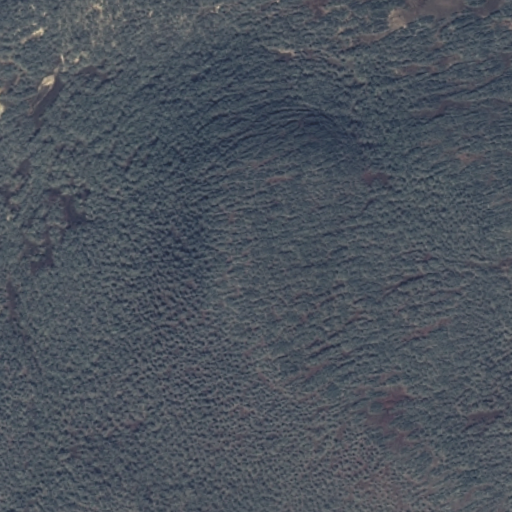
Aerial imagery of mountain in Hawaii named Kahenawai containing only unknown